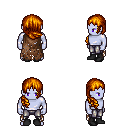
a pixel art fantasy rpg character, male body template, dark elf, purple skin, brown tattered cape, metal pants, dark blonde right-swept hairstyle, black shoes, four views (front, back, left, right), 2x2 character sprite sheet, small pixel art, hard edges, no anti-aliasing